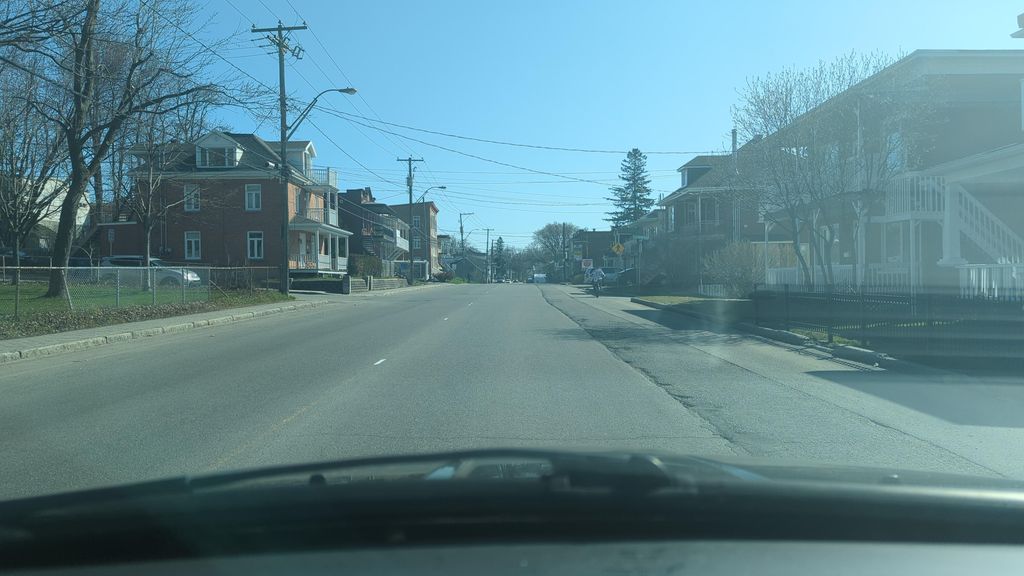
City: quebec_city